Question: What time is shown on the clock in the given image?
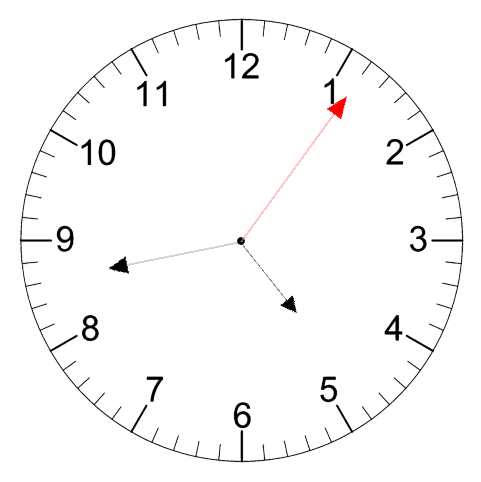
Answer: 04:43:06